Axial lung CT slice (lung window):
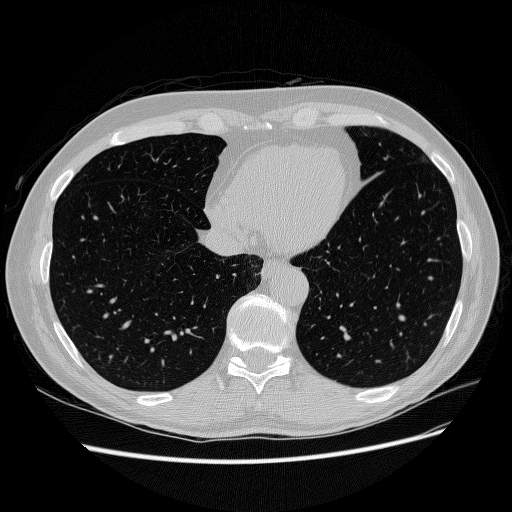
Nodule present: no